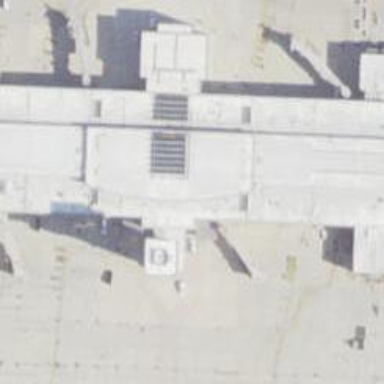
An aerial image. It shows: Airport gate.